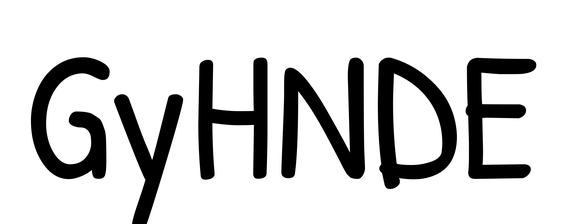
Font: PatrickHand-Regular